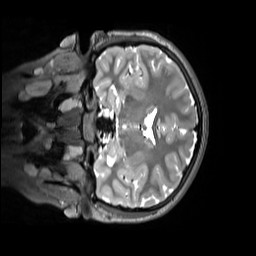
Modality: T2w
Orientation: coronal
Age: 11
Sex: female
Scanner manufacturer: siemens
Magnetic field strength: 3 T
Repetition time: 3.2 s
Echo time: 0.408 s